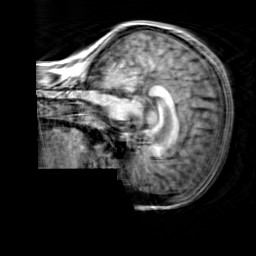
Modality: T1w
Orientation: sagittal
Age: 22
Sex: female
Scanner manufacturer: siemens
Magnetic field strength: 3 T
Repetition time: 2.3 s
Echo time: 0.00303 s